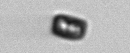
Label: Thalassiosira